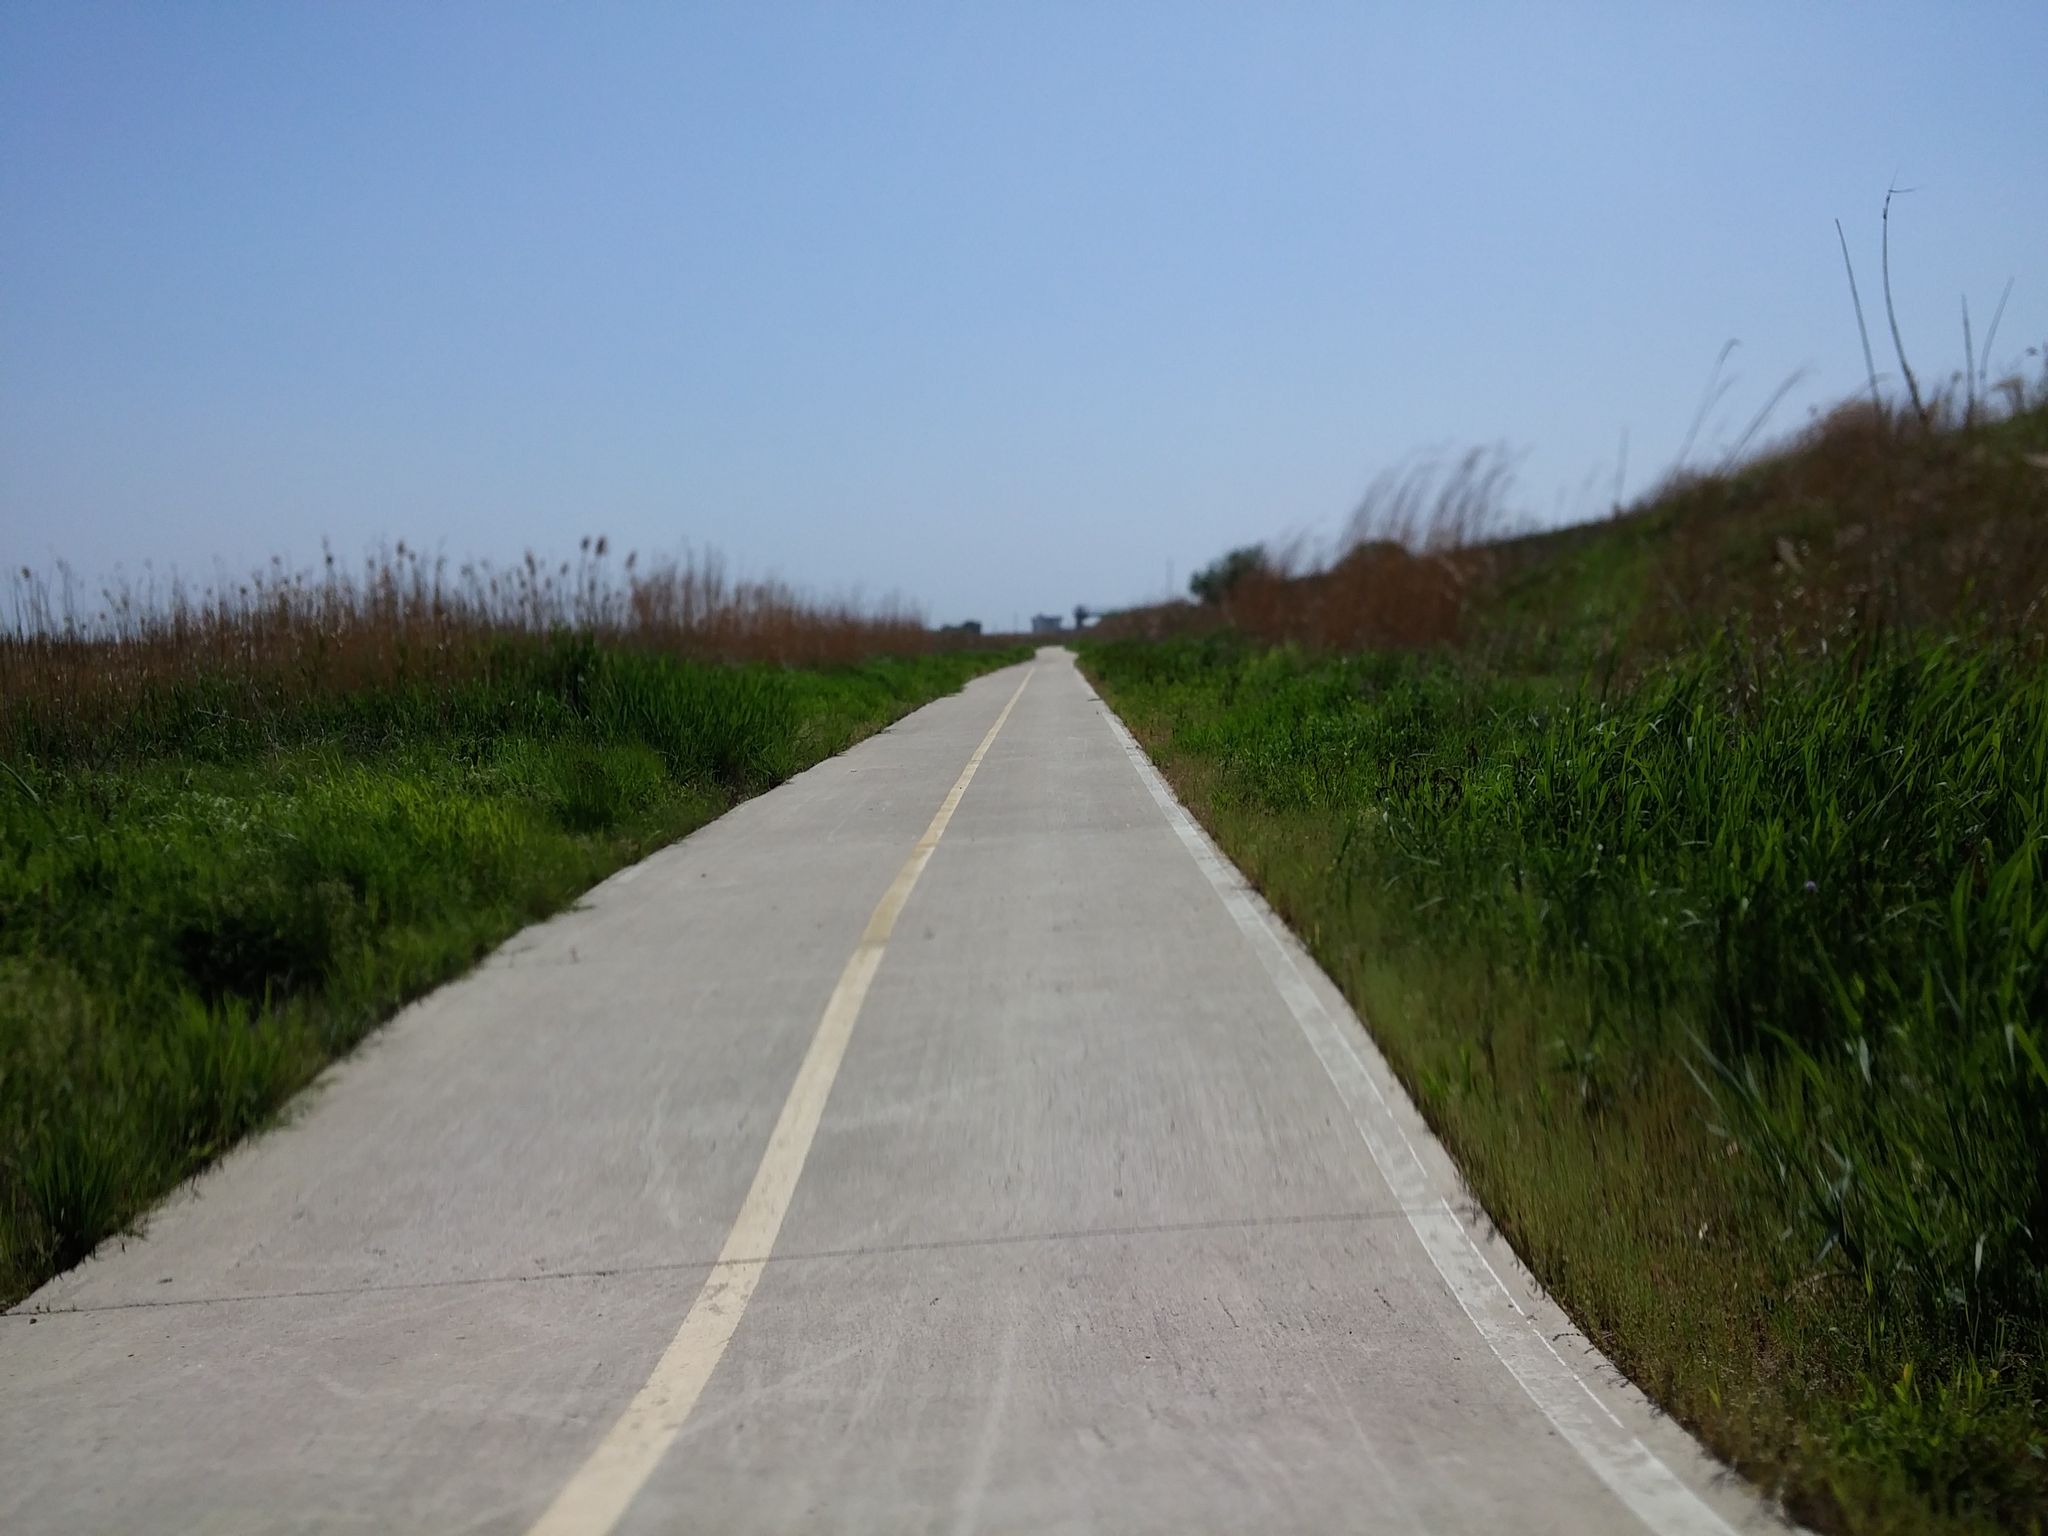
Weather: cloudy
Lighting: day
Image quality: slightly poor
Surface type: cycling surface
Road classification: cycleway, service
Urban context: low density rural
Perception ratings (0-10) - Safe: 2.61, Lively: 2.2, Beautiful: 8.95, Boring: 8.57, Depressing: 6, Wealthy: 0.77